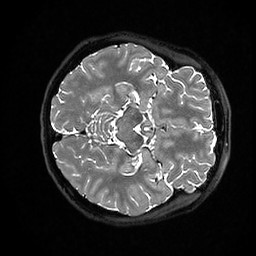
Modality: T2w
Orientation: axial
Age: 34
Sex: female
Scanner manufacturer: ge
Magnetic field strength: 3 T
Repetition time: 3.202 s
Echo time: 0.06568 s